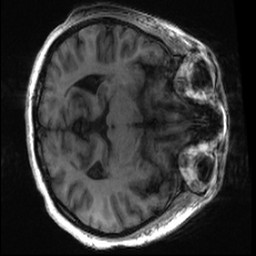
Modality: T1w
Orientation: axial
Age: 22
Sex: female